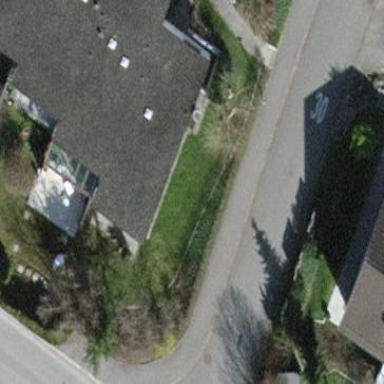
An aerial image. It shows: Building with flat roof.